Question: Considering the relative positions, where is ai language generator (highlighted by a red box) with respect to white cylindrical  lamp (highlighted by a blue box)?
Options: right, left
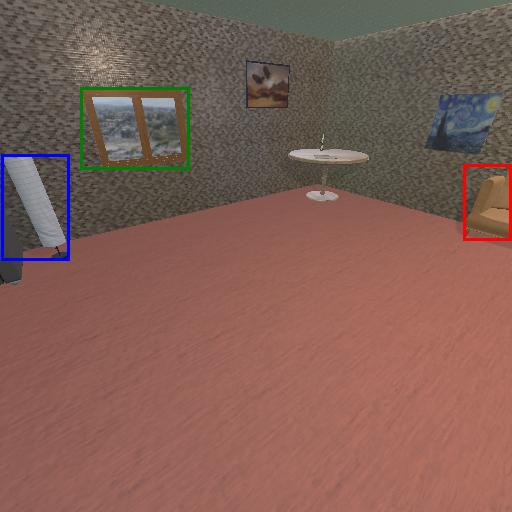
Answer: right